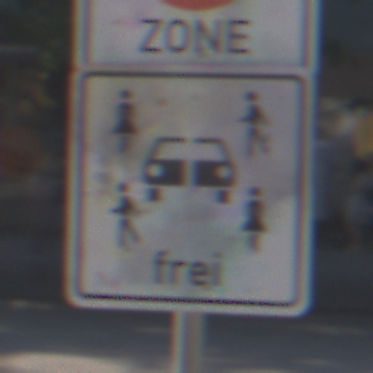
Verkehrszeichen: CarsharingfahrzeugeFrei
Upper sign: BeginnEingeschraenktesHalteverbotZone
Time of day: MorningAfternoon
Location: Outdoor (Urban)
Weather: Clear
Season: NotSpecified
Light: Natural